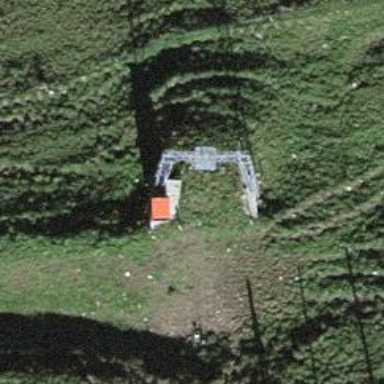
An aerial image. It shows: Pylon for aerialway.